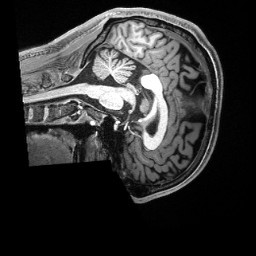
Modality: T1w
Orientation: sagittal
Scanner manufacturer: siemens
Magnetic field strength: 3 T
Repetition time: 2.5 s
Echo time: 0.00231 s